Question: I am working in R studio and trying to create a table. The error I keep getting is "Error in table(players, fitmod1$classification) : all arguments must have the same length". When I check the length of my data, fitmod1$classification is returning a value; but players is returning 0. I have no idea how to fix this.
Player's is a qualitative column of the Hitters data in R package ISLR. fitmod1 is a mclust model. I am attaching my code below so hopefully that helps! Thanks
<URL>
<URL>
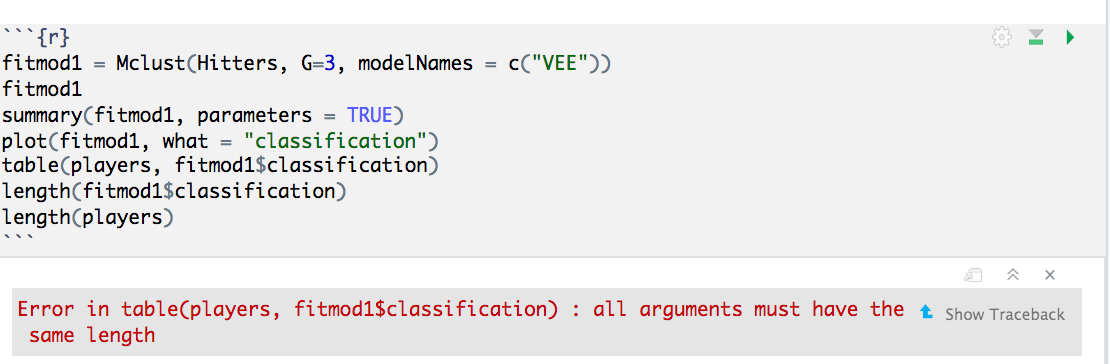
Answer: Your issue is that the players are the row names and not an actual column of the data. So when you subset the Hitter's data frame with:
'''
players <- Hitters[,0]
'''
you end up with an empty dataframe (though the rows are still named which what you are seeing when you view it in RStudio).
Instead you want to get the row names and store them as a vector:
'''
players <- row.names(Hitters)
'''
You will now be able to generate a table.
Here is all of the code (by the way it is much easier for us as a community to answer your questions if you use the code feature in stack overflow rather than attaching a png. This way we can copy and paste your code rather than having to type it by hand) :
'''
library(ISLR)
library(mclust)
data(Hitters)
Hitters=Hitters[,c(1:7)]
Hitters<-na.omit(Hitters)
players <- row.names(Hitters)
fitmod1<-Mclust(Hitters, G=3, modelNames=c("VEE"))
table(players, fitmod1$classification)
'''